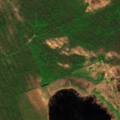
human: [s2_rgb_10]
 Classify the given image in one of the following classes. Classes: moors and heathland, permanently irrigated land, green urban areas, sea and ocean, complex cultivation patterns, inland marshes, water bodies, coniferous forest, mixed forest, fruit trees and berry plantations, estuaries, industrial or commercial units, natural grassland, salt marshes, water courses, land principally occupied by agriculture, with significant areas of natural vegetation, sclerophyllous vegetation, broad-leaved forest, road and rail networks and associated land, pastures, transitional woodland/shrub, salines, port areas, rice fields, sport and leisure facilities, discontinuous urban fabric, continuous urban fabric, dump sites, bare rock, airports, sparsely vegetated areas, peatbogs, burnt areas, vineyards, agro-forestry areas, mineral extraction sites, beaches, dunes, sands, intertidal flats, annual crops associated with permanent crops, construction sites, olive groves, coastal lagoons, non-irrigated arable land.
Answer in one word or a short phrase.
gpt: mixed forest, transitional woodland/shrub, inland marshes, peatbogs